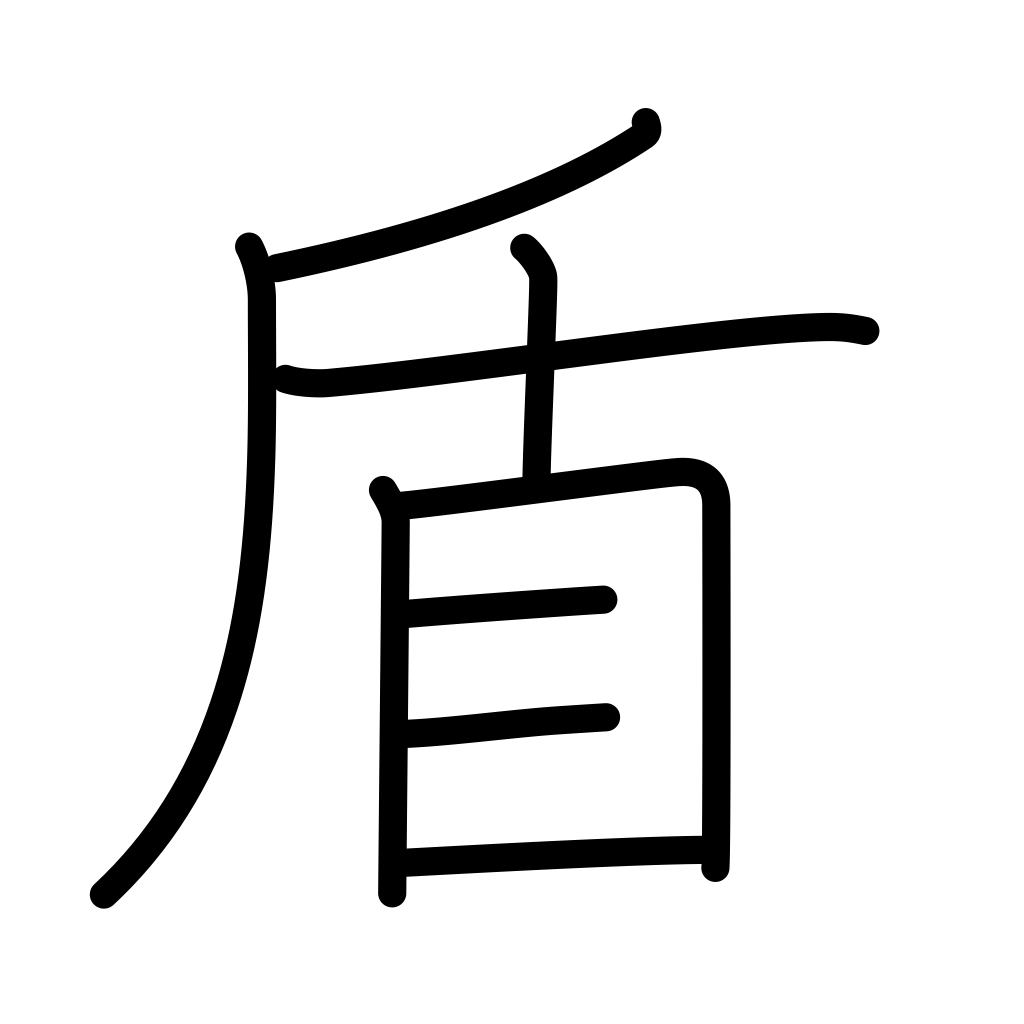
Meaning: shield, escutcheon, pretext